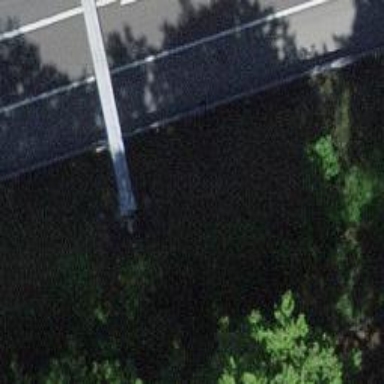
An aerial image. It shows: Gantry structure.